Interaction volume radius: 5 \u00c5
Interaction volume height: 15 \u00c5
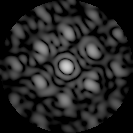
Disorder parameter: 0.5083